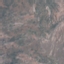
Land use / land cover: HerbaceousVegetation